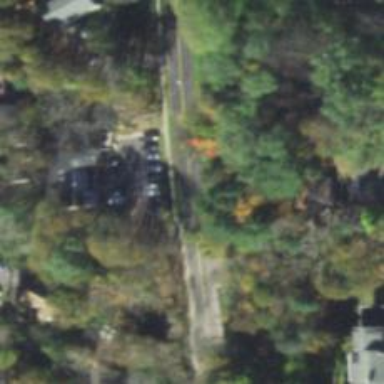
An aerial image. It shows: Residential road with asphalt surface and sidewalk on the left.